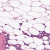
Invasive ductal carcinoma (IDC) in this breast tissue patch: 0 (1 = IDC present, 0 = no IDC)